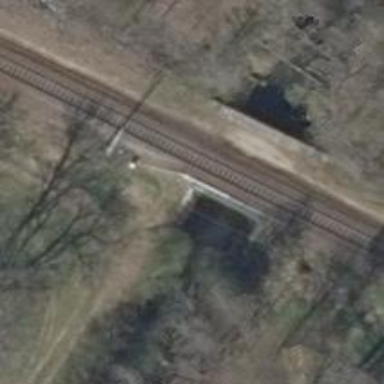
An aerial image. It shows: Bridge over railway with electrified contact lines.